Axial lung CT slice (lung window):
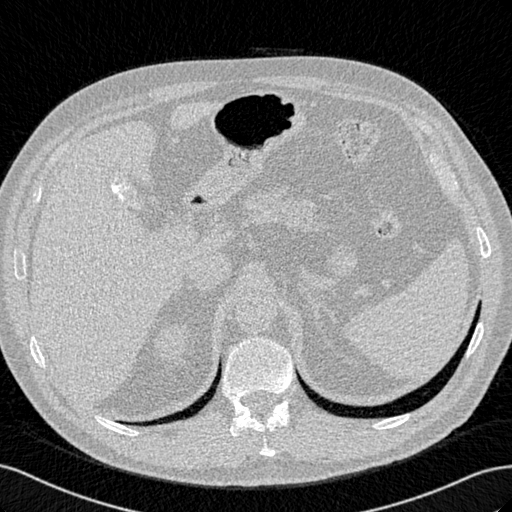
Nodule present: no